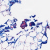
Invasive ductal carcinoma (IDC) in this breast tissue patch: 0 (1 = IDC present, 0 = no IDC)